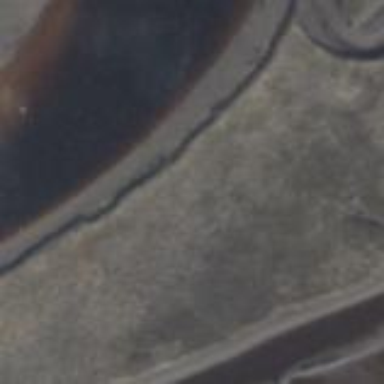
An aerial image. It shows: Saltmarsh wetland.